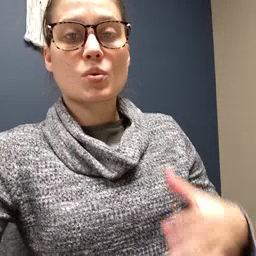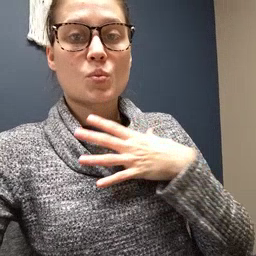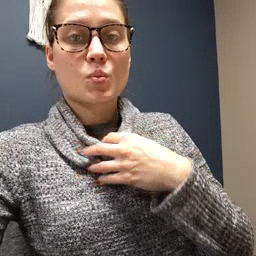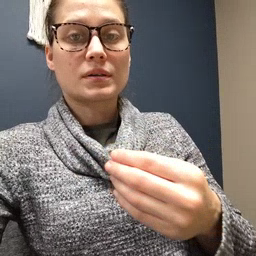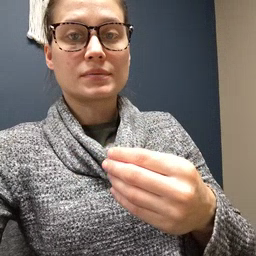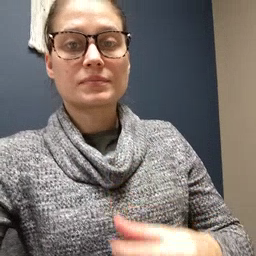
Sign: white